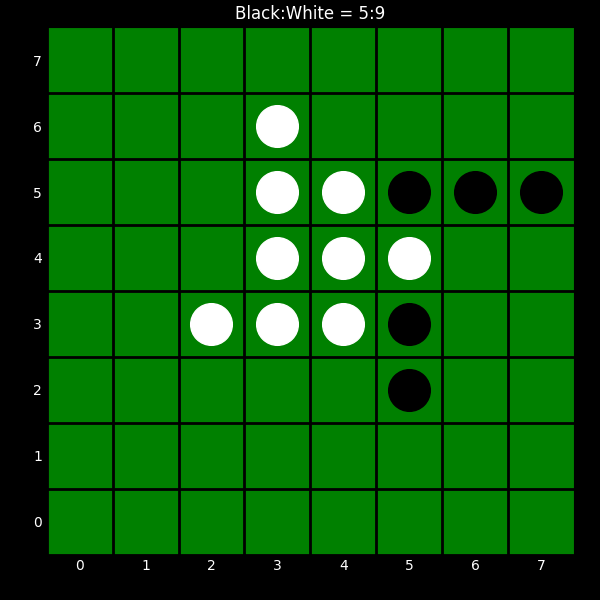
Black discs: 5
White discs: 9